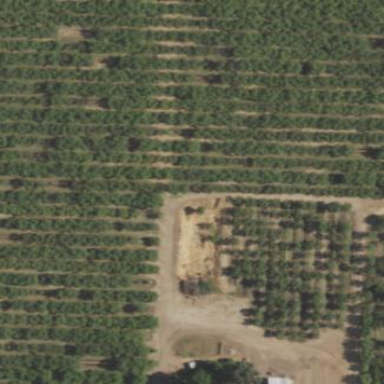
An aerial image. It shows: Orchard filled with almond trees.